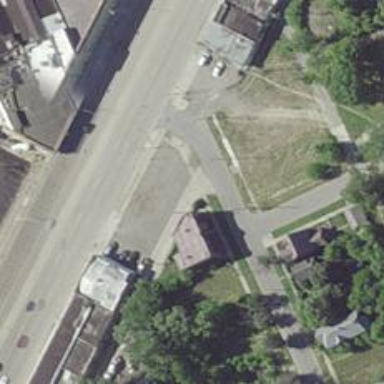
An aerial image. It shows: Alley classified as service road.